Question: I am dynamically adding data to a pickerview as information becomes available. Though I am adding data to my array and calling '[picker reloadAllComponents]' the pickerview does not show any data.
I also noticed that neither of the following Delegates are getting called:
'''
- (NSString*)pickerView:(UIPickerView *)pickerView titleForRow:(NSInteger)row forComponent:(NSInteger)component
-(UIView *)pickerView:(UIPickerView *)pickerView viewForRow:(NSInteger)row forComponent:(NSInteger)component reusingView:(UIView *)view{
'''
Here is my viewDidLoad:
'''
- (void)viewDidLoad
{
[super viewDidLoad];
// Do any additional setup after loading the view, typically from a nib.
_pickerData = [[NSMutableArray alloc] init];
_ActiveDevice = [[NSString alloc]init];
// Connect data
self.DevicePicker.dataSource = self;
self.DevicePicker.delegate = self;
}
'''
Here is the method that loads my hidden PickerView (I have it defaulted to hide until a button is pushed)
'''
- (IBAction)FanDrop:(id)sender {
[self printFromCoreData];
[self.DevicePicker reloadAllComponents];
if (_DeviceBox) _DeviceBox.hidden = !_DeviceBox.hidden;
}
'''
I load the array the is the datasource for the DevicePicker using what is found in coredata This all seems to work as I can find information when logging what is in the array. Also when clicking the accept button even though nothing is showing the correct data gets loaded thus telling me that everything but the display portion of my code is working correct.
Any insight - I'm open to try almost anything.
After one comment I realized I neglected to include, in my question, the delegates. SO here they are:
'''
// The number of columns of data
- (NSInteger)numberOfComponentsInPickerView:(UIPickerView *)pickerView
{
return 1;
}
// The number of rows of data
- (NSInteger)pickerView:(UIPickerView *)pickerView numberOfRowsInComponent:(NSInteger)component
{
return _pickerData.count;
}
// The data to return for the row and component (column) that's being passed in
- (NSString*)pickerView:(UIPickerView *)pickerView titleForRow:(NSInteger)row forComponent:(NSInteger)component
{
//return _pickerData[row];
return [_pickerData objectAtIndex:row];
}
-(UIView *)pickerView:(UIPickerView *)pickerView viewForRow:(NSInteger)row forComponent:(NSInteger)component reusingView:(UIView *)view{
return [_pickerData objectAtIndex:row];
}
'''
Here is how I am adding the array pickerData:
'''
@interface CMTViewController ()
{
NSMutableArray *_pickerData;
}
'''
Here is the CoreData method I use to load _pickerData:
'''
-(void)printFromCoreData{
NSManagedObjectContext *managedObjectContext = [self managedObjectContext];
NSFetchRequest *fetchRequest = [[NSFetchRequest alloc] initWithEntityName:@"DeviceData"];
self.devices = [[managedObjectContext executeFetchRequest:fetchRequest error:nil] mutableCopy];
for (NSManagedObject *info in _devices) {
NSString *item = [NSString stringWithFormat:@"%1$@ %2$@",[info valueForKey:@"name"], [info valueForKey:@"ipAddress"]];
if (![_pickerData containsObject:item]) {
[_pickerData addObject:item];
}
}
NSLog(@"_pickerData length %lu", (unsigned long)[_pickerData count]);
[self.DevicePicker reloadAllComponents];
}
'''
Here is the view of what happens in the simulator (or on my phone) when I push the fans button:

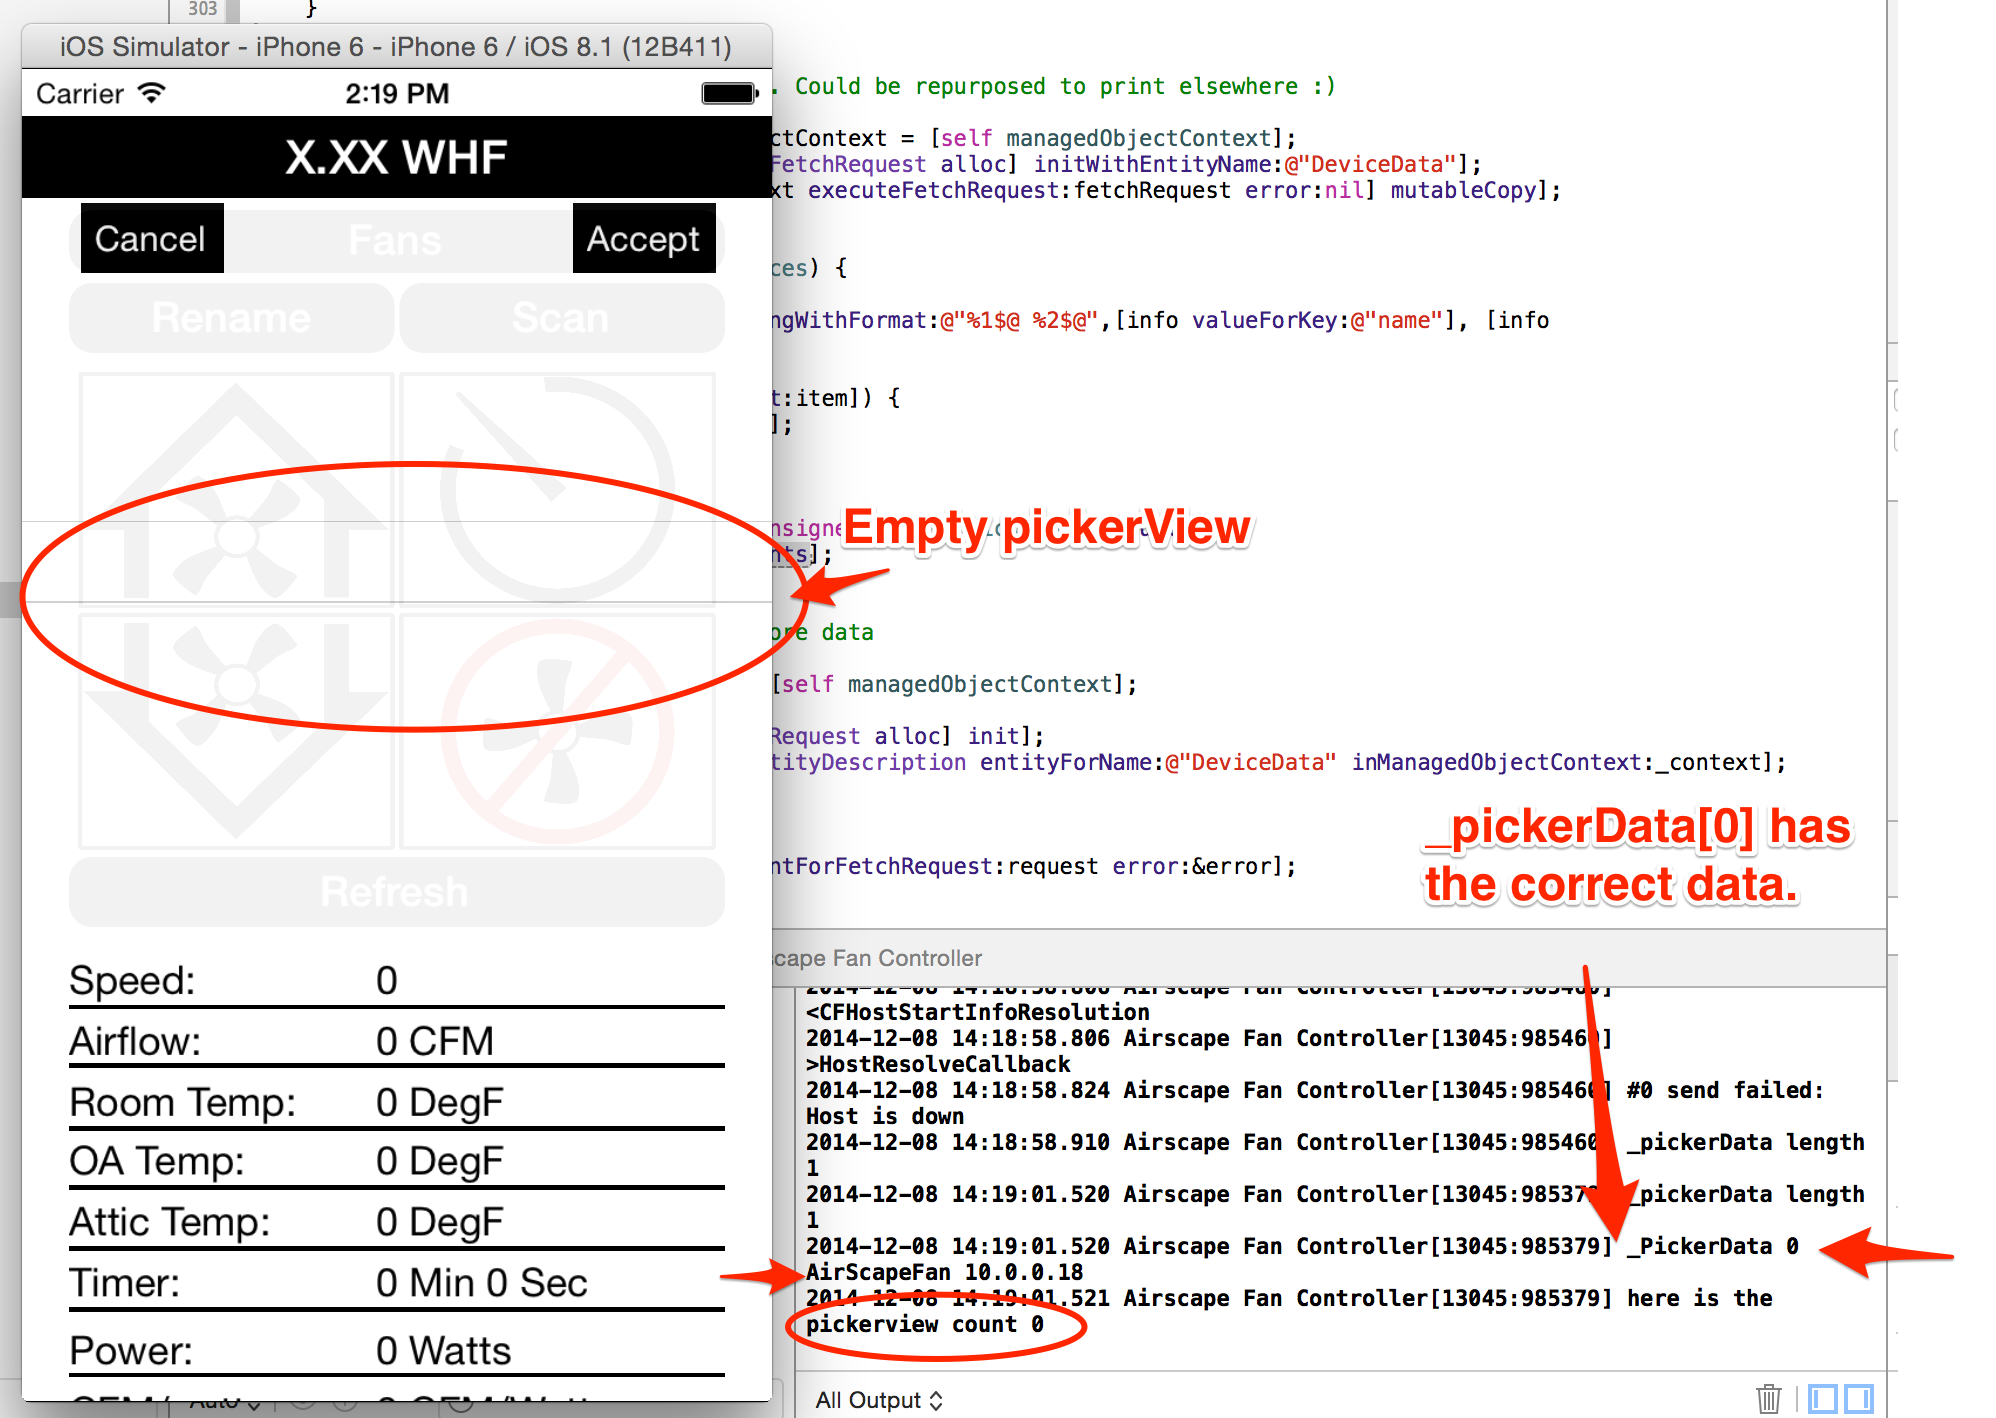
Answer: Fuji sir,
My recommendation would be as follows based on our conversation:
'''
- (void)viewDidLoad
{
[super viewDidLoad];
// Do any additional setup after loading the view, typically from a nib.
[self printFromCoreData];
_ActiveDevice = [[NSString alloc]init];
// Connect data
self.DevicePicker.dataSource = self;
self.DevicePicker.delegate = self;
}
- (NSInteger)pickerView:(UIPickerView *)pickerView numberOfRowsInComponent:(NSInteger)component
{
return _pickerData.count;
}
- (NSInteger)numberOfComponentsInPickerView:(UIPickerView *)pickerView
{
return 1;
}
- (NSString*)pickerView:(UIPickerView *)pickerView titleForRow:(NSInteger)row forComponent:(NSInteger)component
{
return _pickerData[row];
}
'''
And don't include reusingView unless you want to change the layout and add custom labels etc